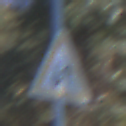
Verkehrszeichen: Gegenverkehr
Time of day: MorningAfternoon
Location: Outdoor (Nature)
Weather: Clear
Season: NotSpecified
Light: Natural